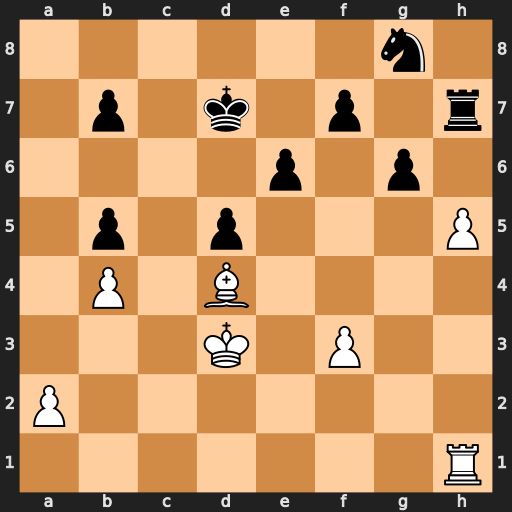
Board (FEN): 6n1/1p1k1p1r/4p1p1/1p1p3P/1P1B4/3K1P2/P7/7R
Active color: w
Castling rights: -
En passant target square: -
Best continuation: hxg6 Rxh1 gxf7